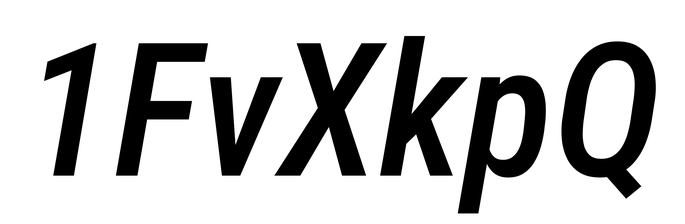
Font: Roboto-Italic_Condensed_Medium_Italic